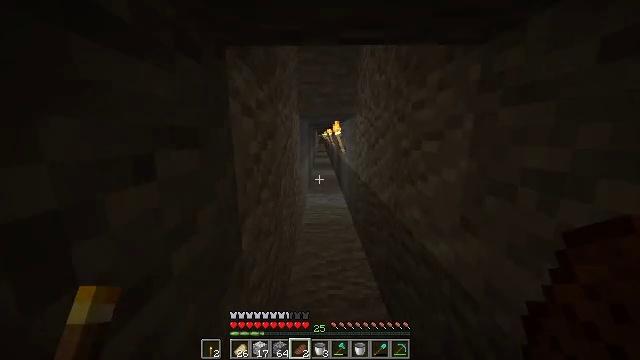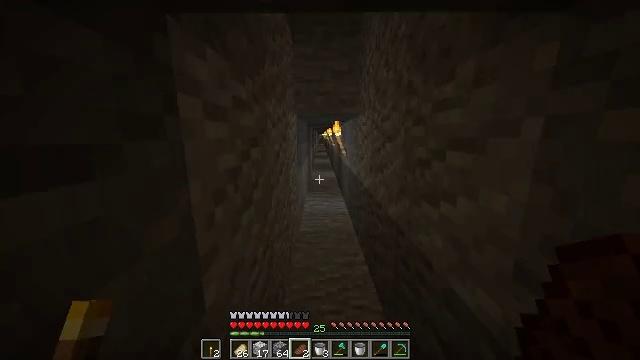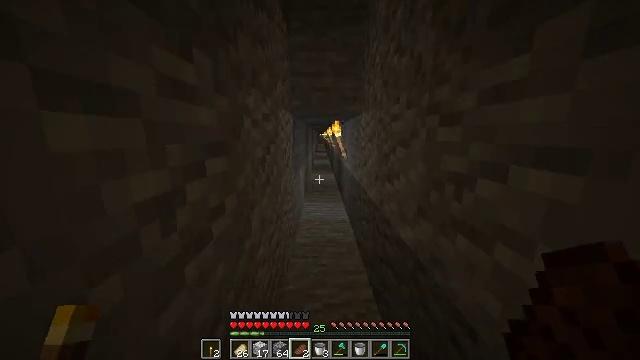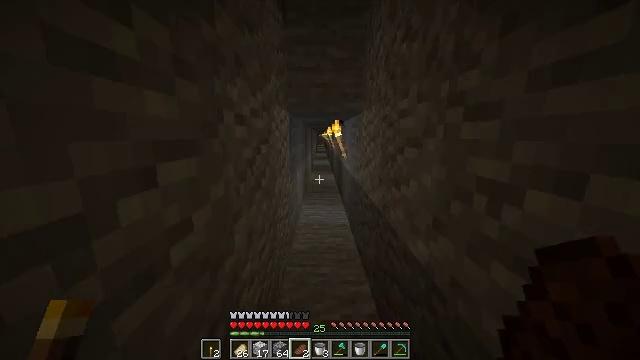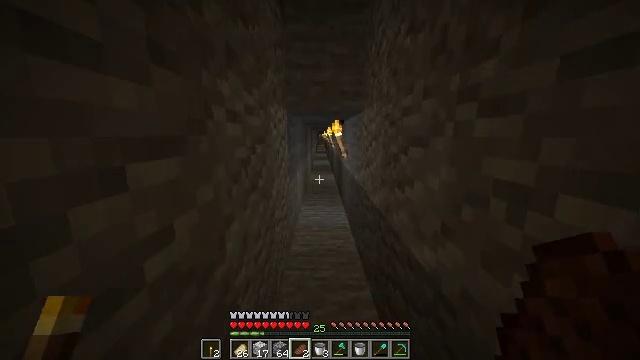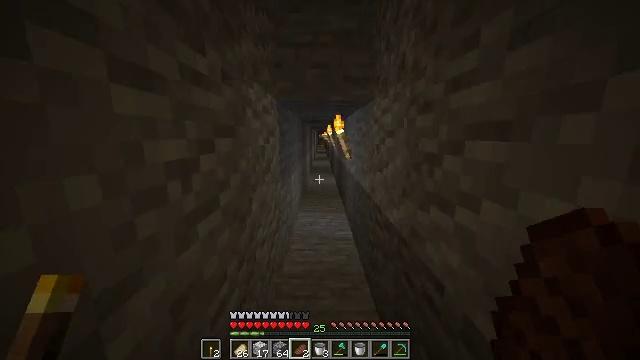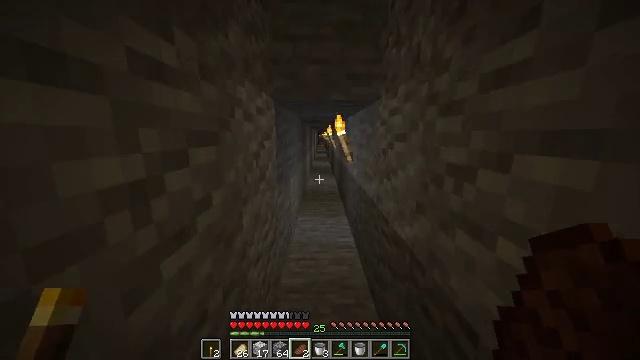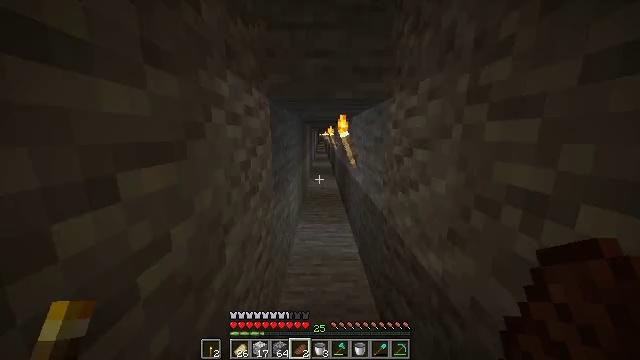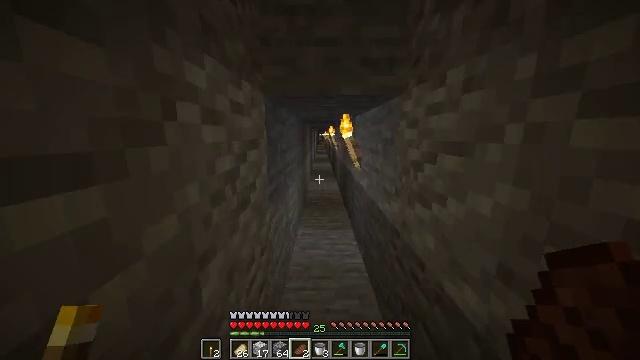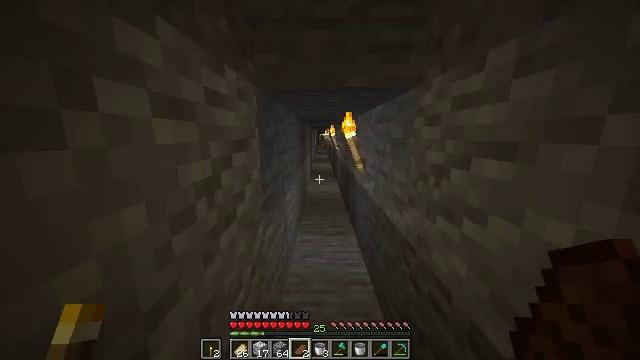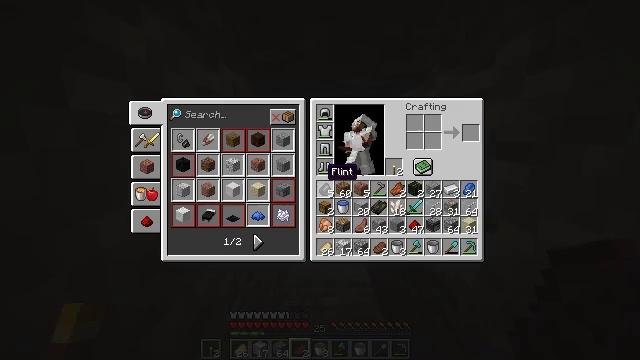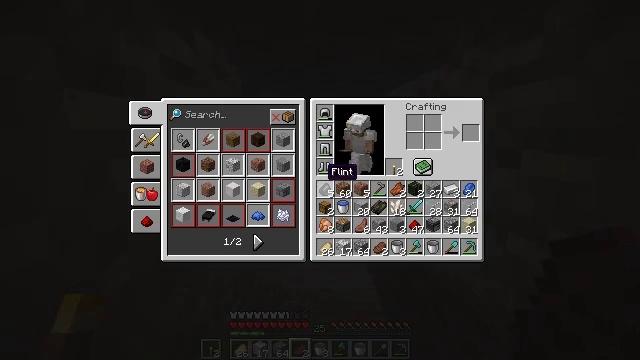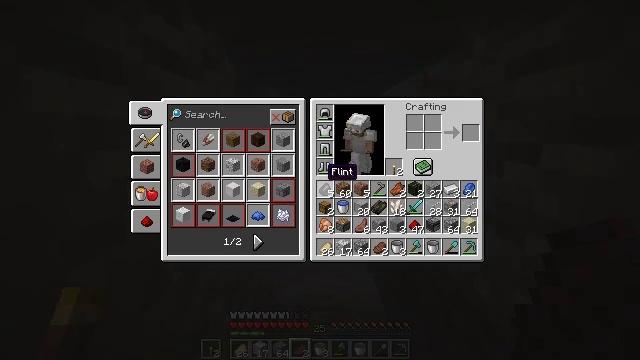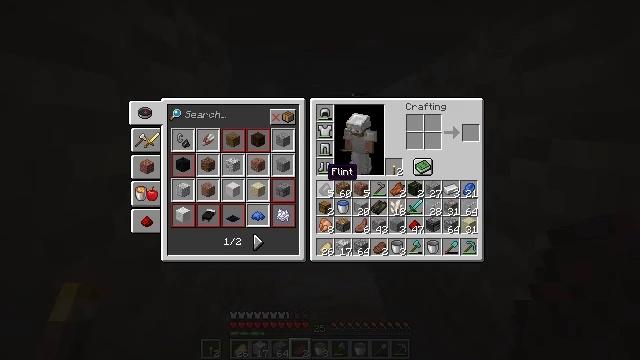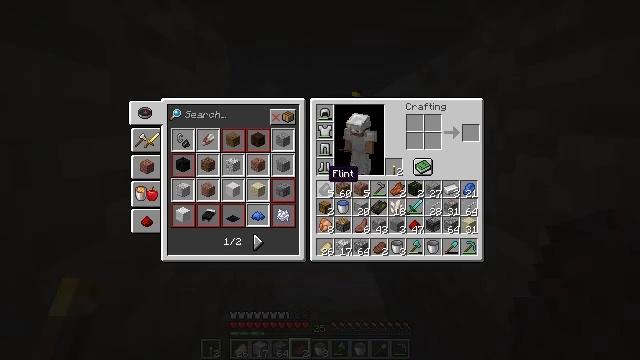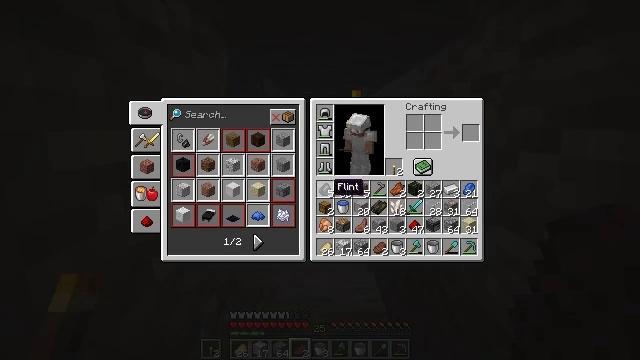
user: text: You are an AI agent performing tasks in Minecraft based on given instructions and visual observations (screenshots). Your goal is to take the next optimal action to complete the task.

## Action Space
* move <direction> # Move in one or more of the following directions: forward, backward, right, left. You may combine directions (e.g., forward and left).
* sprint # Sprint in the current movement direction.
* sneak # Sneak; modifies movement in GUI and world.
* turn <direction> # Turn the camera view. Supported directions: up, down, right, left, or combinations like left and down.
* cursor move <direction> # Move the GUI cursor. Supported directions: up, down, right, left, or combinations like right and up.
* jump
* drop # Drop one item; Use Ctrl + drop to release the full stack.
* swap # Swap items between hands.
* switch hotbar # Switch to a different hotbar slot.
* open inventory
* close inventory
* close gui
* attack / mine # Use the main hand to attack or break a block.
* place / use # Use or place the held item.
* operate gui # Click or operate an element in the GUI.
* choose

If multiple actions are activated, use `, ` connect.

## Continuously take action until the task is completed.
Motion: motion action
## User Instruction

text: Turn kelp into dried kelp by cooking it.
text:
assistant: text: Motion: move forward
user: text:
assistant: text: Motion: move forward
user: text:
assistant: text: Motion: move forward
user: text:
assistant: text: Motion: move forward
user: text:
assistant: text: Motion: move forward
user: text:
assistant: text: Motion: move forward
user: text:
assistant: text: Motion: move forward
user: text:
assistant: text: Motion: move forward
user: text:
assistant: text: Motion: no_op
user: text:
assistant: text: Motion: open inventory
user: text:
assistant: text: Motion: open inventory
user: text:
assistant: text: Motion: open inventory
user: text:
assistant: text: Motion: no_op
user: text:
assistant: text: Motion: no_op
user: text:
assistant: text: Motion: turn down
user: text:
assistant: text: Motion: turn down
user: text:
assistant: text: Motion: turn down
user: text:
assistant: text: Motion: turn down
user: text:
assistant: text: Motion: no_op
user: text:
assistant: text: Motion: no_op
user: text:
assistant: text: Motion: no_op
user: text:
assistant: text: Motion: no_op
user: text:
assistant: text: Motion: no_op
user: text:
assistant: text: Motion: turn right and down
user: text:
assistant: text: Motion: turn right and down
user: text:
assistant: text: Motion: no_op
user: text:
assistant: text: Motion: no_op
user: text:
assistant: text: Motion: no_op
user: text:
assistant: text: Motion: no_op
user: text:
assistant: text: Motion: no_op